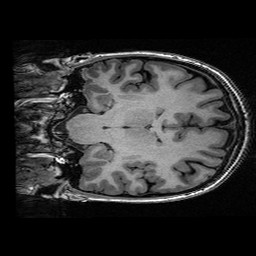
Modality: T1w
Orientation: coronal
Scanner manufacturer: ge
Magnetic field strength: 3 T
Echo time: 0.00318 s